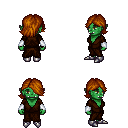
a pixel art fantasy rpg character, female body template, orc, green skin, brown robe, white pants, brunette swoop hairstyle, white cloth bracers, metal boots, four views (front, back, left, right), 2x2 character sprite sheet, small pixel art, hard edges, no anti-aliasing